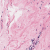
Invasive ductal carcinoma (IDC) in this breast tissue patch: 0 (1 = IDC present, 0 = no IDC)